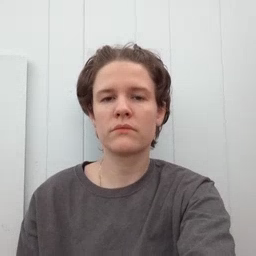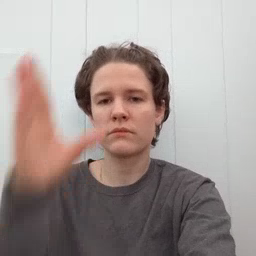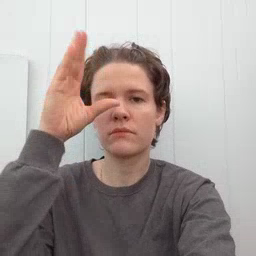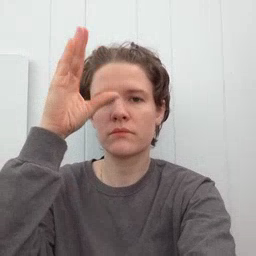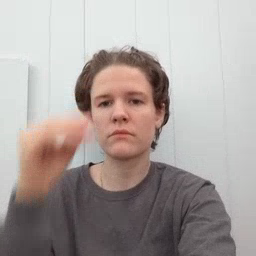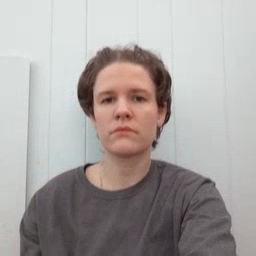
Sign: boy